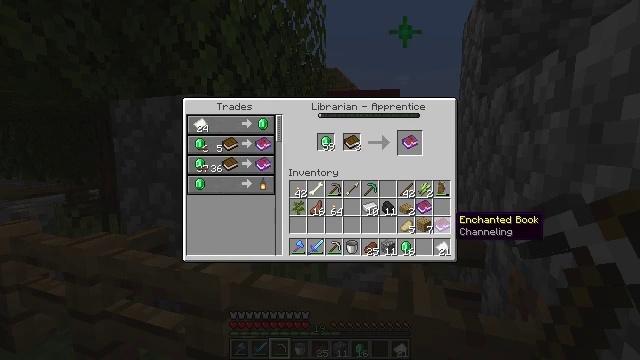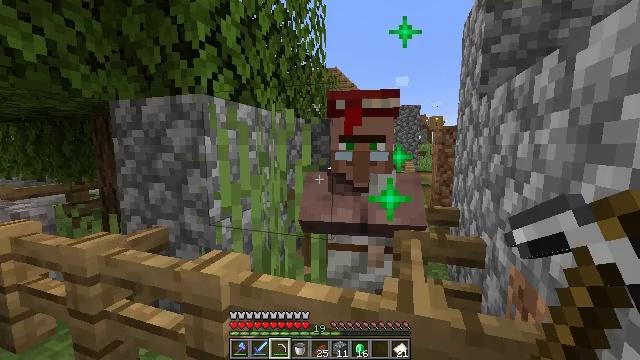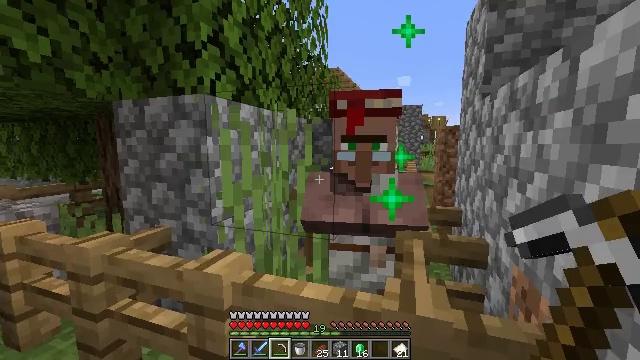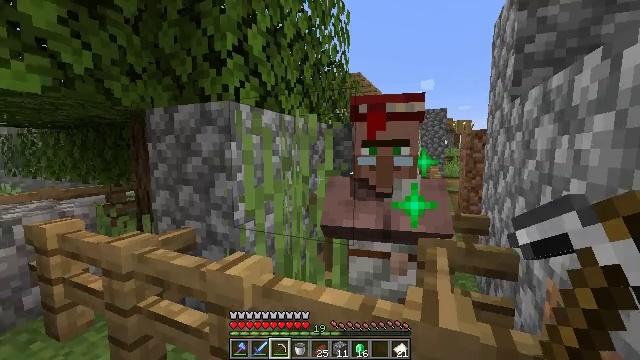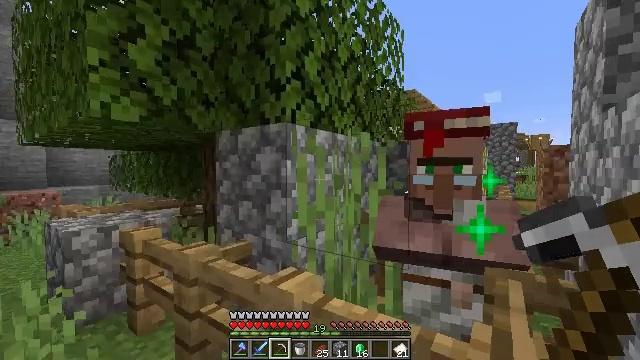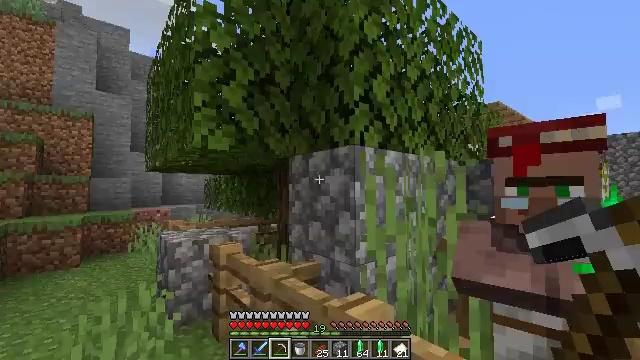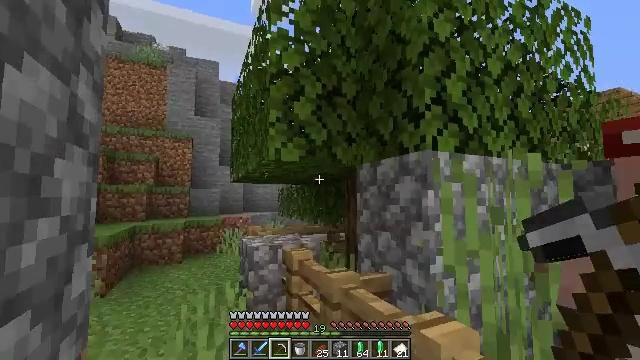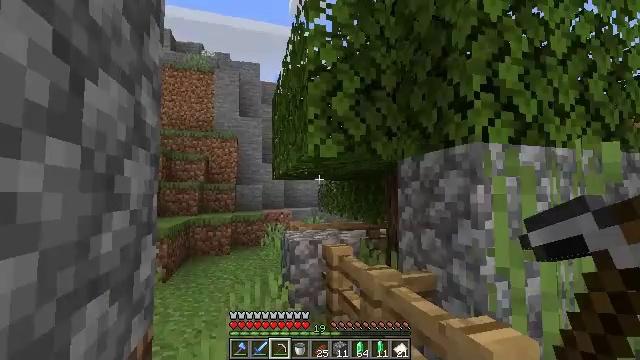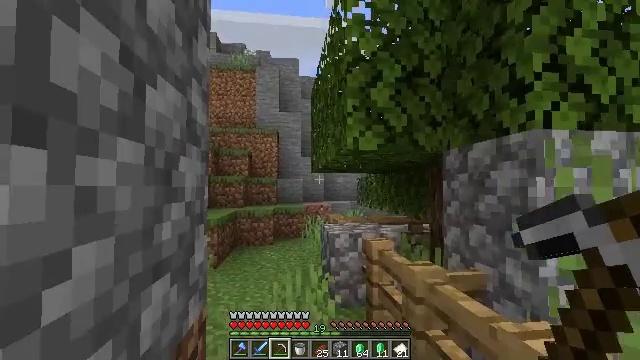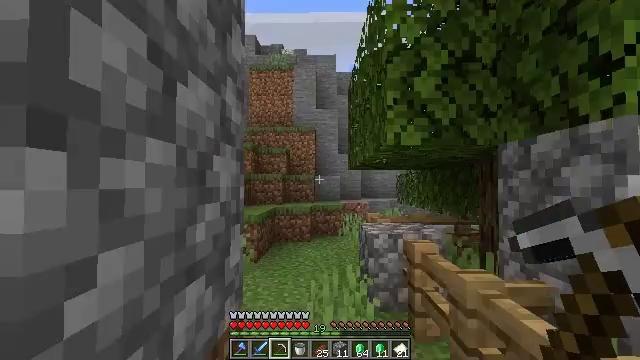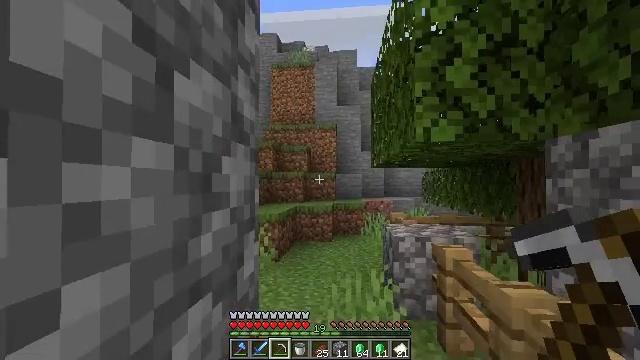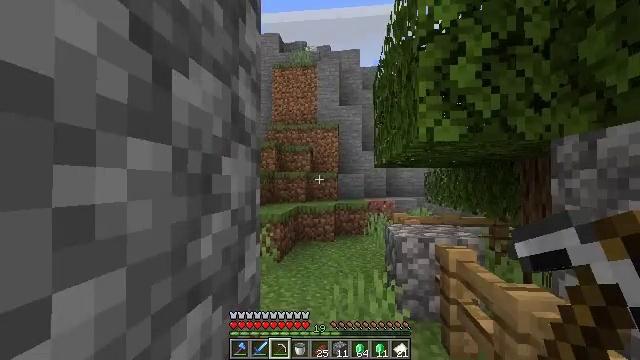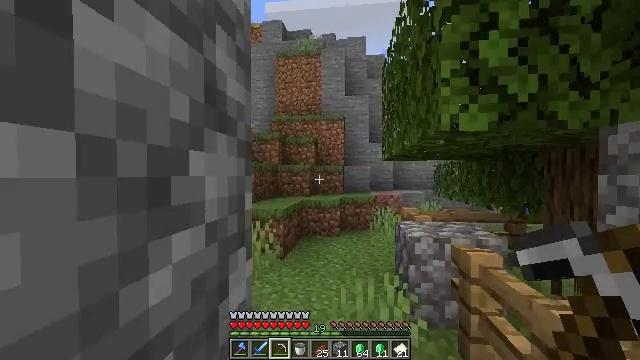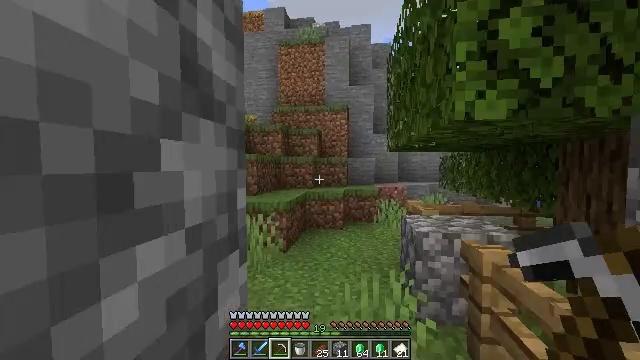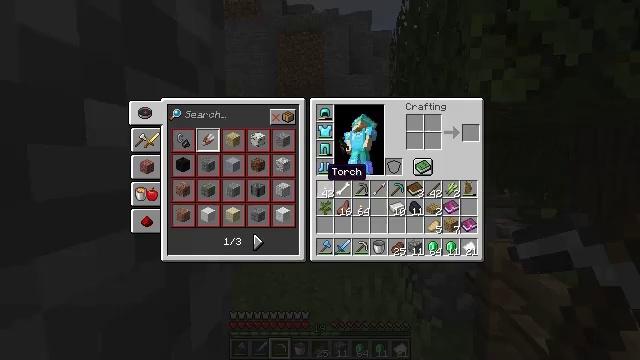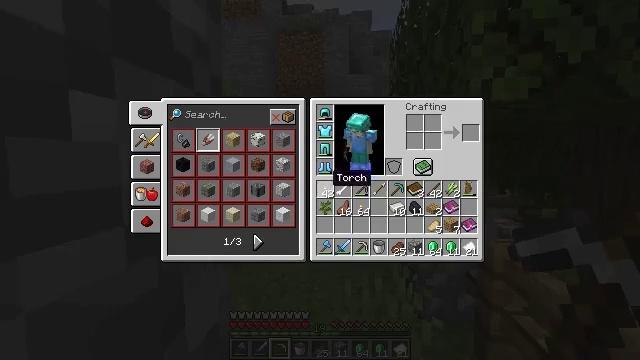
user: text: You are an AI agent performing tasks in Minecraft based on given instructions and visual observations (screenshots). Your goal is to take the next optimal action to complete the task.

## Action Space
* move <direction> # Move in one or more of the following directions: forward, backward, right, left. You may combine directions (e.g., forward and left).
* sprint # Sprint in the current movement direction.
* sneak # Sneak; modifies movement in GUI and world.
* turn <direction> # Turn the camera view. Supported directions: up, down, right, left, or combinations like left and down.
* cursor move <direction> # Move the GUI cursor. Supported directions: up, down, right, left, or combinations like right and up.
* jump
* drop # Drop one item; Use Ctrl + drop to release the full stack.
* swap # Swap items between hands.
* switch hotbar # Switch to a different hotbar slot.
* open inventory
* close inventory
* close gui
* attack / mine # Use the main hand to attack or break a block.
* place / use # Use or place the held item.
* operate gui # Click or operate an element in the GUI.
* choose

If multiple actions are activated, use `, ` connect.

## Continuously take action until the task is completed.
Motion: motion action
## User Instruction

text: Turn iron nuggets and a torch into a lantern via the crafting table.
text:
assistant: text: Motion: no_op
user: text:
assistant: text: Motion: close gui
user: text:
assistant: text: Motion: turn left and up
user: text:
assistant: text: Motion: turn left and up
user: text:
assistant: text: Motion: turn left and up
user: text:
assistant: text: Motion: turn left and up
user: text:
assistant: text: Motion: turn left
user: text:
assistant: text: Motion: turn left and down
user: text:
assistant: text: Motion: move forward, turn left
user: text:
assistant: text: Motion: move forward, turn left
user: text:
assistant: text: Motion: move forward
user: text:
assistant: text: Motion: move forward, turn left and down
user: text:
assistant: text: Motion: turn down
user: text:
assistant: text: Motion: turn down, open inventory
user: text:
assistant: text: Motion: open inventory
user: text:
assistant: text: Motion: cursor move right and down, open inventory
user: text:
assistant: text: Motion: cursor move right and down
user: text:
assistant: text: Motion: cursor move right
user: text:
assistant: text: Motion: no_op
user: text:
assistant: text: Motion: no_op
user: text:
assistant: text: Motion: cursor move right
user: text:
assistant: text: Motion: cursor move right
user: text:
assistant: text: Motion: cursor move right
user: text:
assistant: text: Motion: cursor move right
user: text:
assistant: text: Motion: cursor move right
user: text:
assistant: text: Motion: cursor move right
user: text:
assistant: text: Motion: cursor move right
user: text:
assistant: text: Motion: no_op
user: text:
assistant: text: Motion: no_op
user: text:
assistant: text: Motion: no_op